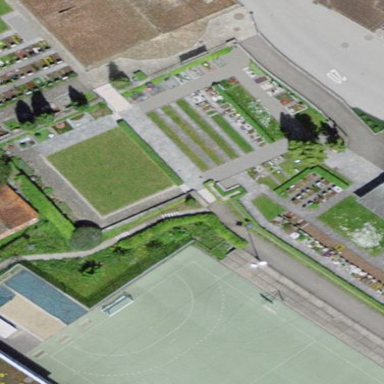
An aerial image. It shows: Cemetery.